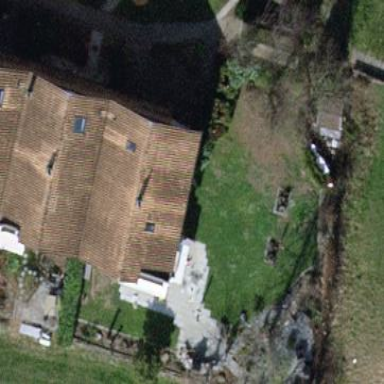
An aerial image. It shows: Semidetached house.